Question: here's the image
Like showing in this image I want to pack divs inside short eats div. For example, the fish bun div can put beside chinese rolls div likewise. I just want no white space there. Those divs are dynamically appear though.
I've added my laravel view code below if you need.
'''
<div class="col-md-4 border border-primary rounded">
<h4>Short Eats</h4>
@foreach($shorteats as $shrt)
<div>
<a href="#" onclick="order('{{$shrt->dish_name}}')" class="btn btn-li btn-lg"> {{$shrt->dish_name}}</a>
</div>
@endforeach
</div>
<div class="col-md-4 border border-primary rounded">
<h4>Rice</h4>
@foreach($rice as $ric)
<div>
<a href="#" onclick="order('{{$ric->dish_name}}')" class="btn btn-li btn-lg"> {{$ric->dish_name}}</a>
</div>
@endforeach
</div>
'''
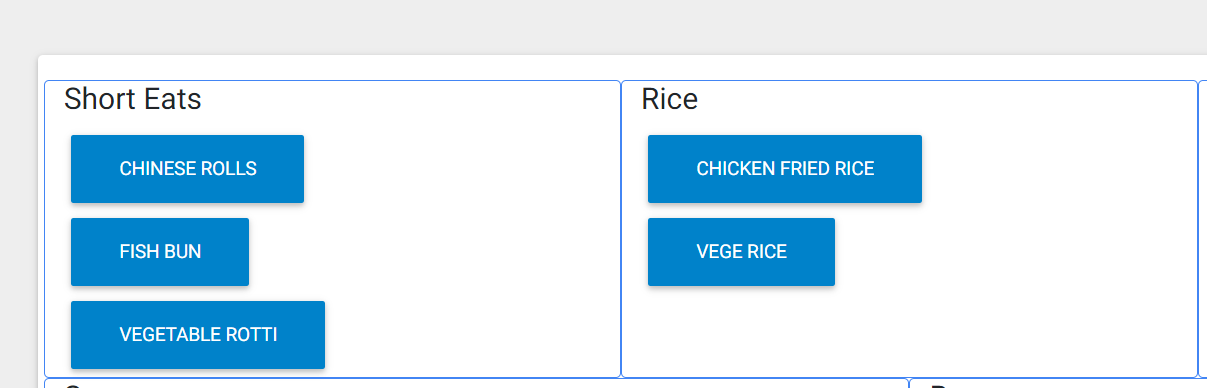
Answer: You can add a class (e.g. '.menu-container') to your '<div>', that is the parent of your anchor tag, and use 'flexbox' to (hopefully) achieve what you're after:
HTML:
'''
<div class="menu-container">
<a href="#" onclick="order('{{$ric->dish_name}}')" class="food-item btn btn-li btn-lg">{{$ric->dish_name}}</a>
</div>
'''
CSS:
'''
.menu-container {
display: flex;
flex-wrap: wrap;
}
.food-item {
// styles for your anchor tag go here
}
'''